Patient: sex M, age 17
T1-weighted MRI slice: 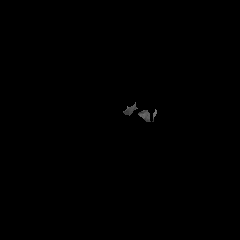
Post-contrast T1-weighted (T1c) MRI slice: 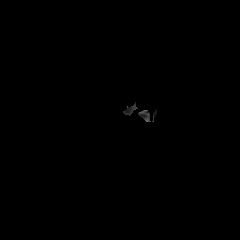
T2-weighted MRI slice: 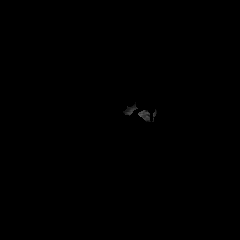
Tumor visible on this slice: no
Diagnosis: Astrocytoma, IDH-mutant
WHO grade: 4